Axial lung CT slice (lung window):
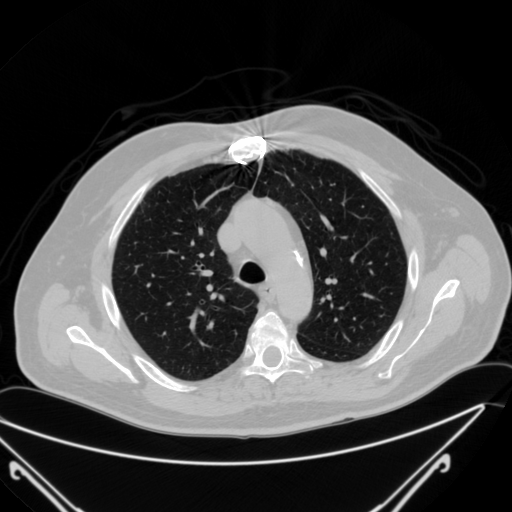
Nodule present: no